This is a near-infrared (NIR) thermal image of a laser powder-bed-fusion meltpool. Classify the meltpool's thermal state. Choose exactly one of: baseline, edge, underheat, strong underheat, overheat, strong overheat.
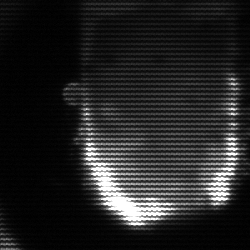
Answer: baseline